Question: I need to extract the box with a hand-written signature from a scanned document.
My PDF looks like this: <URL>
People will download this, sign it, then upload it back to me. How can I extract the insides of that signature box? (I can modify PDF if needed, add some borders, barcodes, whatever would help.)
I've tried all sorts of imagemagick things. I can get estimated coordinates, something like this:
'''
convert -crop 350x75+180+300 mock.pdf mock.png
'''
It gets me close, but not precise(people scan differently). But now I have this extracted signature:

Now I still don't know how to get into the box and crop only that part. I have tried with some trim and fuzz and even multicrop, but no real results.
Some examples of what I've tried:
'''
convert -fuzz 10% -bordercolor black -border 2x2 -trim +repage
convert -trim
convert -trim +repage
multicrop -f 10% -b black -border 1x1 -trim + repage
multicrop -f 10% -b white -border 1x1 -trim + repage
'''
I only got to trim white around my border, but not up to a pixel.
I even tried using tesseract to find the words SIGN HERE, and extract coordinates, and approximate the coordinates from that - but I'm still stuck with the same problem, how to only get the inside of the box.
What else can I try?
I can pipe multiple convert commands in a shell file, no problem there. The background (probably similar to white, depends on the scanning) can be extracted, no problem - in fact, that's the desired efect, to make it transparent in the end, but didn't want to make this a part of the question if it is going to complicate things.
Any examples of what I can try are highly appreciated.
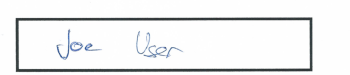
Answer: Assuming you have the actual black box around it, this may be a duplicate of <URL>